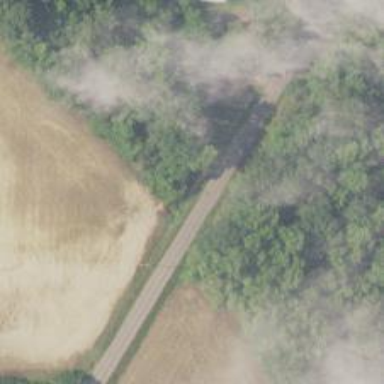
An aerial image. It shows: Culvert tunnel.